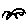
Label: bird